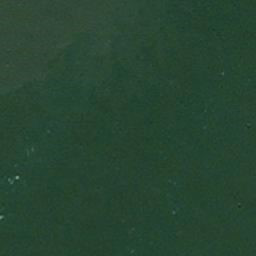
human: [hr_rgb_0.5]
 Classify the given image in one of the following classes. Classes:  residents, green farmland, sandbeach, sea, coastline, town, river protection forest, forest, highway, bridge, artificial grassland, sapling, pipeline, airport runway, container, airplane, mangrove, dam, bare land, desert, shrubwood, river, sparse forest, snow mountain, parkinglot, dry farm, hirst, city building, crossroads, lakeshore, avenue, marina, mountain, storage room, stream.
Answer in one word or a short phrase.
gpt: sea